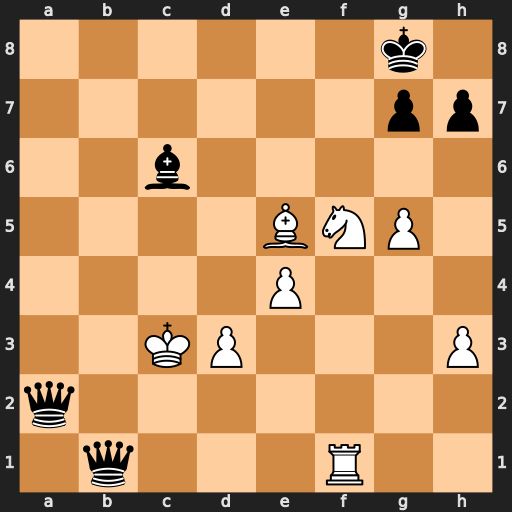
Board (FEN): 6k1/6pp/2b5/4BNP1/4P3/2KP3P/q7/1q3R2
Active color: w
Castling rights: -
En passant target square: -
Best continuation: Ne7+ Kh8 Rf8+ Qg8 Rxg8#